Question: I am trying to create a query to get the last 12 month records based on month for chart representation. After a lot of reading and after watching this <URL> I created a query that seems right but missing the months with 0 money. As an example, I see in my graph months 1/14,2/14,4/14 and so on... 3/14 is missing.
My code is this
'''
SELECT *
FROM
(SELECT DATE_FORMAT(now(), '%m/%y') AS Month
UNION SELECT DATE_FORMAT(DATE_SUB(now(), INTERVAL 1 MONTH), '%m/%y')
UNION SELECT DATE_FORMAT(DATE_SUB(now(), INTERVAL 2 MONTH), '%m/%y')
UNION SELECT DATE_FORMAT(DATE_SUB(now(), INTERVAL 3 MONTH), '%m/%y')
UNION SELECT DATE_FORMAT(DATE_SUB(now(), INTERVAL 4 MONTH), '%m/%y')
UNION SELECT DATE_FORMAT(DATE_SUB(now(), INTERVAL 5 MONTH), '%m/%y')
UNION SELECT DATE_FORMAT(DATE_SUB(now(), INTERVAL 6 MONTH), '%m/%y')
UNION SELECT DATE_FORMAT(DATE_SUB(now(), INTERVAL 7 MONTH), '%m/%y')
UNION SELECT DATE_FORMAT(DATE_SUB(now(), INTERVAL 8 MONTH), '%m/%y')
UNION SELECT DATE_FORMAT(DATE_SUB(now(), INTERVAL 9 MONTH), '%m/%y')
UNION SELECT DATE_FORMAT(DATE_SUB(now(), INTERVAL 10 MONTH), '%m/%y')
UNION SELECT DATE_FORMAT(DATE_SUB(now(), INTERVAL 11 MONTH), '%m/%y')
) AS Months
LEFT JOIN
(SELECT sum(expenses.price) AS ExpenseAmount,
sum(payments.amount) AS PaymentsAmount,
DATE_FORMAT(expenses.date_occurred,'%m/%y') AS Month,
DATE_FORMAT(payments.date_occurred,'%m/%y') AS Montha
FROM expenses,
payments
WHERE payments.user_id= 1
AND payments.user_id=expenses.user_id
GROUP BY MONTH(payments.date_occurred),
YEAR(payments.date_occurred)
ORDER BY payments.date_occurred ASC ) data ON Months.MONTH = data.Montha
ORDER BY data.Montha;
'''
Any help will be great as this kind of queries are too advanced for me :-)

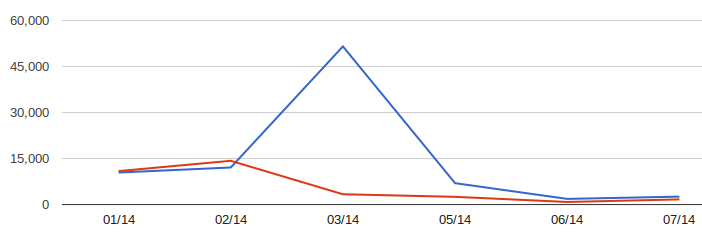
Answer: As the query looks like it should produce a row for each month, can you check the query output, rather than what your graph is producing? I suspect you've got an entry for 04/14, but that the value is NULL rather than 0. To correct this, you can change the query to start
'''
SELECT Months.Month,
COALESCE(data.ExpenseAmount, 0) AS ExpenseAmount,
COALESCE(data.PaymentAmount, 0) AS PaymentAmount
'''
COALESCE will give you 0 instead of NULL where there are no rows matching your left join.
However, there are further problems in your query. You will only get rows if there is an expense and a payment in the same month - check <URL> and you'll see the problem if you remove some of the data from one table.
Here's a working solution which will give you all months, summing the data from both tables, even if only one is present. This works by handling the expenses and payments as separate queries, then joining them together.
'''
SELECT Months.Month, COALESCE(expensedata.ExpenseAmount, 0) AS ExpenseAmount, COALESCE(paymentdata.PaymentAmount, 0) AS PaymentAmount
FROM
(SELECT DATE_FORMAT(now(), '%m/%y') AS Month
UNION SELECT DATE_FORMAT(DATE_SUB(now(), INTERVAL 1 MONTH), '%m/%y')
UNION SELECT DATE_FORMAT(DATE_SUB(now(), INTERVAL 2 MONTH), '%m/%y')
UNION SELECT DATE_FORMAT(DATE_SUB(now(), INTERVAL 3 MONTH), '%m/%y')
UNION SELECT DATE_FORMAT(DATE_SUB(now(), INTERVAL 4 MONTH), '%m/%y')
UNION SELECT DATE_FORMAT(DATE_SUB(now(), INTERVAL 5 MONTH), '%m/%y')
UNION SELECT DATE_FORMAT(DATE_SUB(now(), INTERVAL 6 MONTH), '%m/%y')
UNION SELECT DATE_FORMAT(DATE_SUB(now(), INTERVAL 7 MONTH), '%m/%y')
UNION SELECT DATE_FORMAT(DATE_SUB(now(), INTERVAL 8 MONTH), '%m/%y')
UNION SELECT DATE_FORMAT(DATE_SUB(now(), INTERVAL 9 MONTH), '%m/%y')
UNION SELECT DATE_FORMAT(DATE_SUB(now(), INTERVAL 10 MONTH), '%m/%y')
UNION SELECT DATE_FORMAT(DATE_SUB(now(), INTERVAL 11 MONTH), '%m/%y')
) AS Months
LEFT JOIN
(SELECT SUM(price) AS ExpenseAmount, DATE_FORMAT(date_occurred,'%m/%y') AS Month
FROM expenses
WHERE user_id = 1
GROUP BY MONTH(date_occurred), YEAR(date_occurred)) expensedata ON Months.Month = expensedata.Month
LEFT JOIN
(SELECT SUM(amount) AS PaymentAmount, DATE_FORMAT(date_occurred,'%m/%y') AS Month
FROM payments
WHERE user_id = 1
GROUP BY MONTH(date_occurred), YEAR(date_occurred)) paymentdata ON Months.Month = paymentdata.Month
ORDER BY Months.Month;
'''
SQL Fiddle showing this working: <URL>